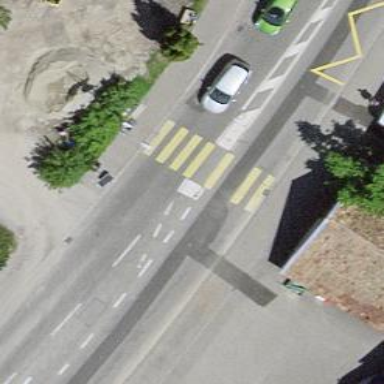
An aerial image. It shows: Uncontrolled crossing with zebra marking and crossing island.